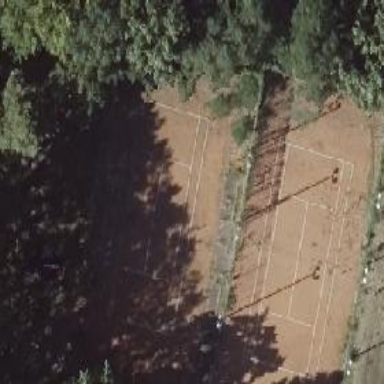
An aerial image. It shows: Tennis court in leisure pitch.